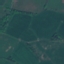
Label: Pasture